Interaction volume radius: 10 \u00c5
Interaction volume height: 20 \u00c5
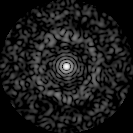
Disorder parameter: 0.8286